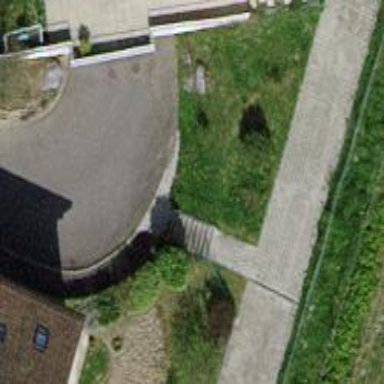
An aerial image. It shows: Set of concrete steps.